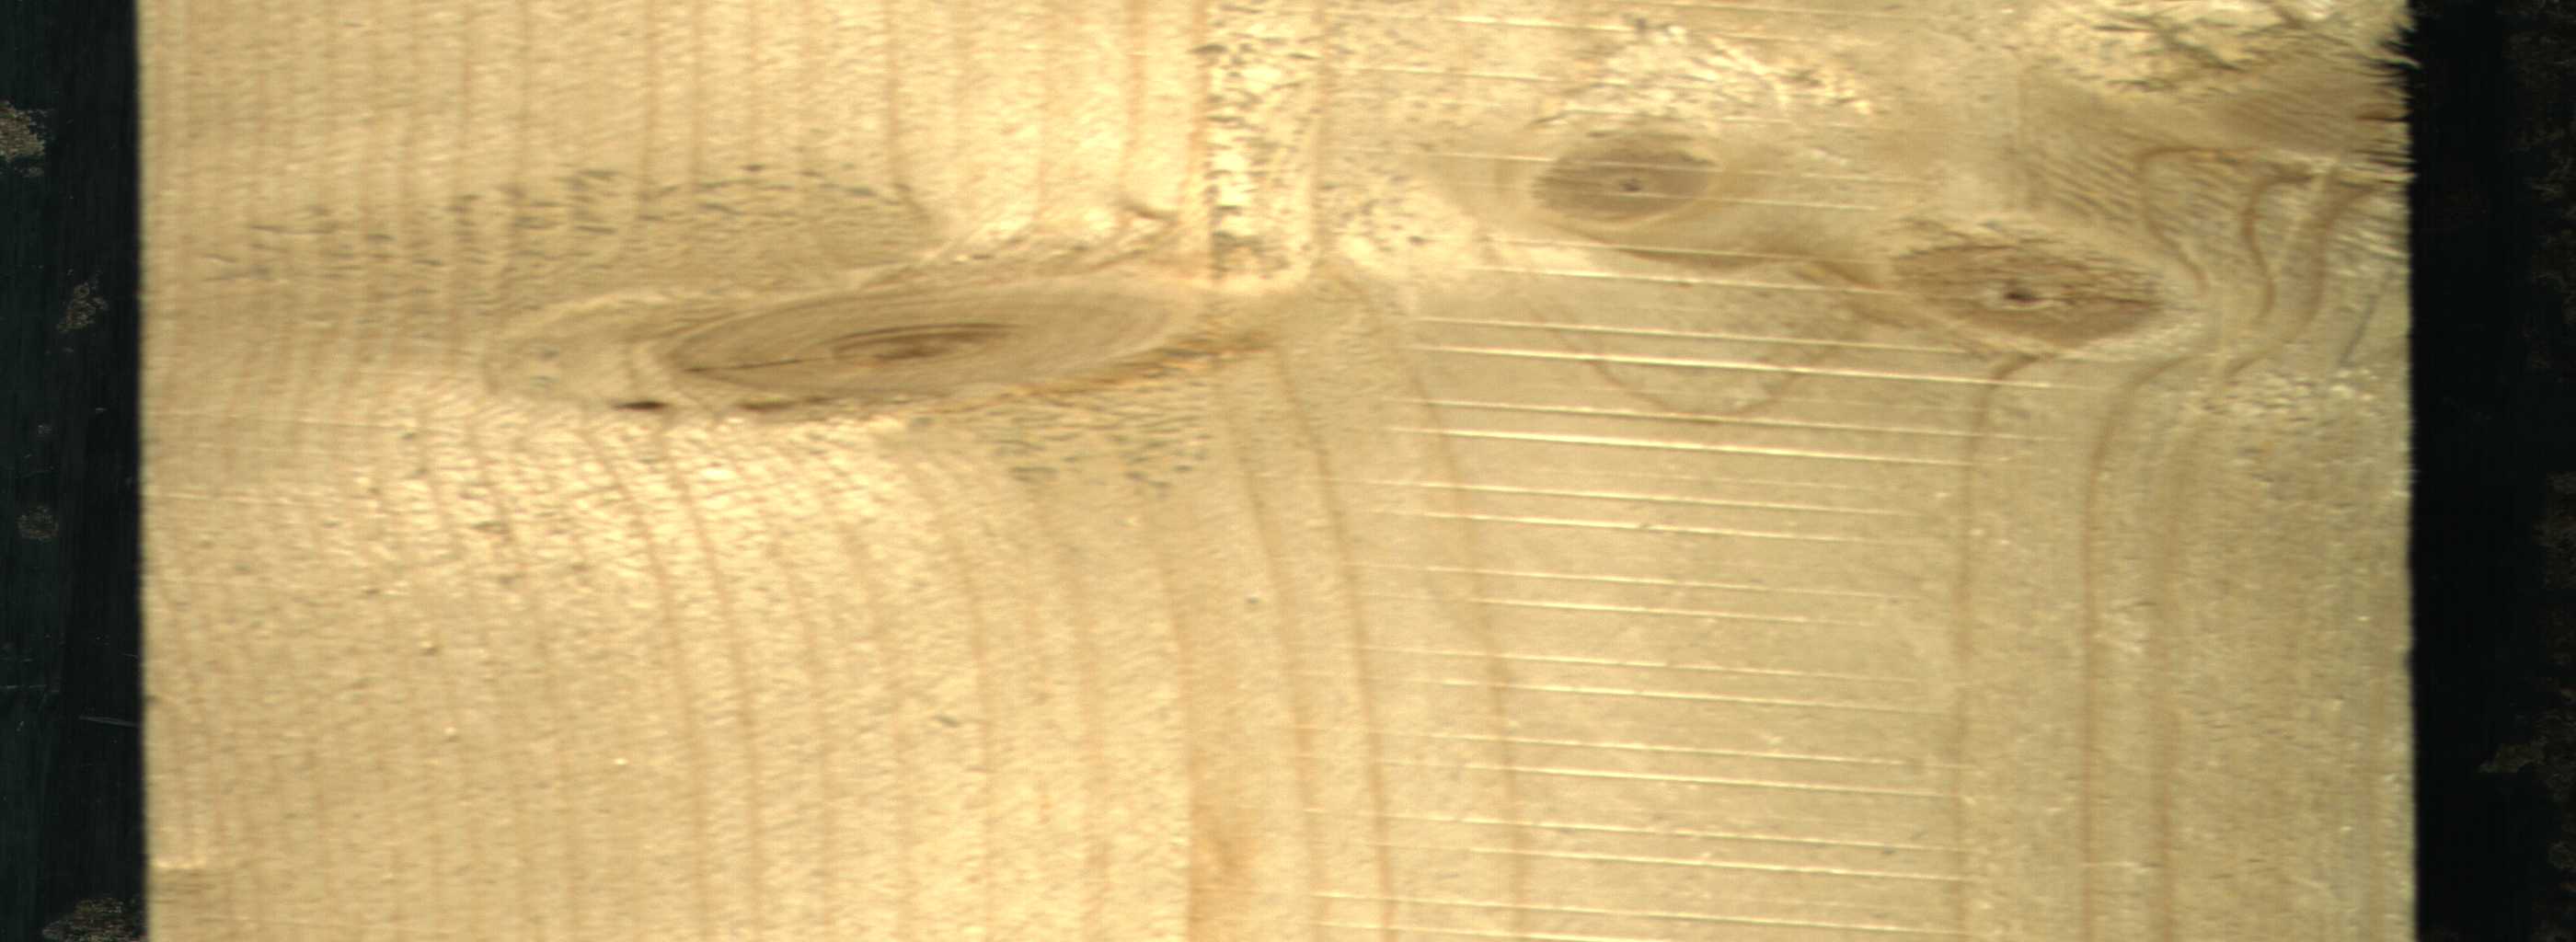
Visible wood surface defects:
Live_Knot
Live_Knot
Live_Knot
Live_Knot